Question: I am new to Eclipse and Android development. I am developing an app and will like to make the first screen that appears after my splash screen have a background made of pictures in a form of a slide show with 5secs between each picture. I have no idea how to get around this and would appreciate every useful material that could guide me to get this done. counting on your brilliant ideas. I also need to know which format the pictures should be in and if they all have to be of the same dimension.
Thanks.
Edited with codes included.
'''
package com.joel.mybusapp;
import android.support.v7.app.ActionBarActivity;
import android.content.Context;
import android.os.Bundle;
import android.view.Menu;
import android.view.MenuItem;
import android.view.animation.Animation;
import android.view.animation.AnimationUtils;
import android.widget.ViewFlipper;
public class MainActivity extends ActionBarActivity {
Animation slide_in_left, slide_out_right;
ViewFlipper viewFlipper;
@Override
protected void onCreate(Bundle savedInstanceState) {
super.onCreate(savedInstanceState);
setContentView(R.layout.activity_main);
viewFlipper = (ViewFlipper) this.findViewById(R.id.bckgrndViewFlipper1);
slide_in_left = AnimationUtils.loadAnimation(this,
android.R.anim.slide_in_left);
slide_out_right = AnimationUtils.loadAnimation(this,
android.R.anim.slide_out_right);
viewFlipper.setInAnimation(slide_in_left);
viewFlipper.setOutAnimation(slide_out_right);
//sets auto flipping
viewFlipper.setAutoStart(true);
viewFlipper.setFlipInterval(5000);
viewFlipper.startFlipping();
}
@Override
public boolean onCreateOptionsMenu(Menu menu) {
// Inflate the menu; this adds items to the action bar if it is present.
getMenuInflater().inflate(R.menu.main, menu);
return true;
}
@Override
public boolean onOptionsItemSelected(MenuItem item) {
// Handle action bar item clicks here. The action bar will
// automatically handle clicks on the Home/Up button, so long
// as you specify a parent activity in AndroidManifest.xml.
int id = item.getItemId();
if (id == R.id.action_settings) {
return true;
}
return super.onOptionsItemSelected(item);
}
}
'''
Activity_Main.xml
'''
<RelativeLayout xmlns:android="http://schemas.android.com/apk/res/android"
xmlns:tools="http://schemas.android.com/tools"
android:layout_width="fill_parent"
android:layout_height="fill_parent"
android:paddingBottom="@dimen/activity_vertical_margin"
android:paddingLeft="@dimen/activity_horizontal_margin"
android:paddingRight="@dimen/activity_horizontal_margin"
android:paddingTop="@dimen/activity_vertical_margin"
tools:context="com.joel.mybusapp.MainActivity" >
<LinearLayout
android:layout_width="fill_parent"
android:layout_height="fill_parent"
android:layout_alignParentBottom="true"
android:layout_alignParentLeft="true"
android:layout_alignParentStart="true"
android:layout_alignParentEnd="true"
android:layout_alignParentRight="true"
android:layout_alignParentTop="true"
android:orientation="vertical" >
<ViewFlipper
android:id="@+id/bckgrndViewFlipper1"
android:layout_width="fill_parent"
android:layout_height="fill_parent" >
<ImageView
android:id="@+id/bckgrndImageView5"
android:layout_width="fill_parent"
android:layout_height="fill_parent"
android:contentDescription="@string/bkscreen6"
android:scaleType="centerCrop"
android:src="@drawable/backscreen6png" />
<ImageView
android:id="@+id/bckgrndImageView4"
android:layout_width="fill_parent"
android:layout_height="fill_parent"
android:contentDescription="@string/bkscreen5"
android:scaleType="centerCrop"
android:src="@drawable/backscreen5png" />
<ImageView
android:id="@+id/bckgrndImageView3"
android:layout_width="fill_parent"
android:layout_height="fill_parent"
android:contentDescription="@string/bkscreen3"
android:scaleType="centerCrop"
android:src="@drawable/backscreen3png" />
<ImageView
android:id="@+id/bckgrndImageView2"
android:layout_width="fill_parent"
android:layout_height="fill_parent"
android:contentDescription="@string/bkscreen2"
android:scaleType="centerCrop"
android:src="@drawable/backscreen2png" />
<ImageView
android:id="@+id/bckgrndImageView1"
android:layout_width="fill_parent"
android:layout_height="fill_parent"
android:contentDescription="@string/bkscreen1"
android:scaleType="centerCrop"
android:src="@drawable/backscreen1png" />
</ViewFlipper>
</LinearLayout>
'''
I managed to get the background auto sliding with ViewFLipper and ImageView tools. the code above works fin only that there is a white boarder around by screen which i want to disappear. I have literally made every container to fill_parent but the white boarder still remains. A screen shot of what i mean is below. I need some help to get rid of the white boarder.

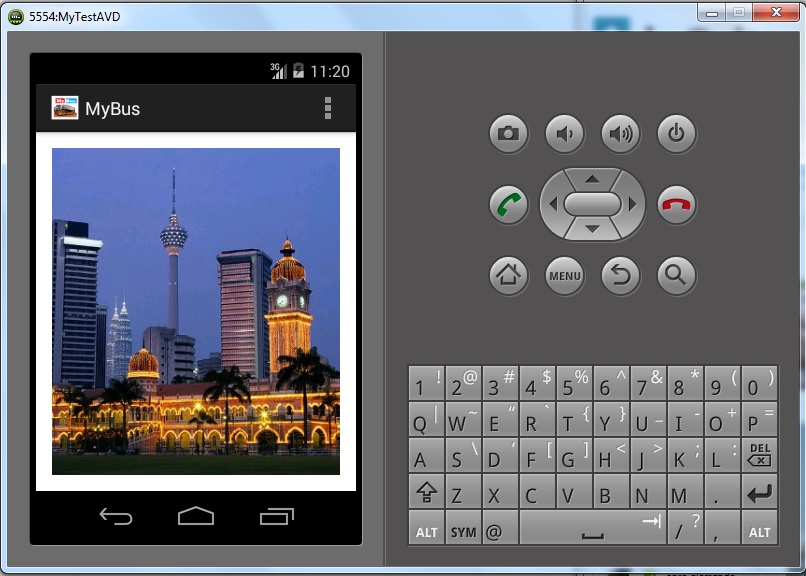
Answer: The code below fixed all issues addressed in the question thanks to ideas from @Frederick nyawaya
Activity_Main.xml
'''
<RelativeLayout xmlns:android="http://schemas.android.com/apk/res/android"
xmlns:tools="http://schemas.android.com/tools"
android:layout_width="fill_parent"
android:layout_height="fill_parent"
android:gravity="bottom"
tools:context="com.joel.mybusapp.MainActivity" >
<LinearLayout
android:layout_width="fill_parent"
android:layout_height="fill_parent"
android:layout_alignParentBottom="true"
android:layout_alignParentLeft="true"
android:layout_alignParentStart="true"
android:layout_alignParentEnd="true"
android:layout_alignParentRight="true"
android:layout_alignParentTop="true"
android:orientation="vertical" >
<ViewFlipper
android:id="@+id/bckgrndViewFlipper1"
android:layout_width="fill_parent"
android:layout_height="fill_parent" >
<ImageView
android:id="@+id/bckgrndImageView5"
android:layout_width="fill_parent"
android:layout_height="fill_parent"
android:contentDescription="@string/bkscreen6"
android:scaleType="centerCrop"
android:src="@drawable/backscreen6png" />
<ImageView
android:id="@+id/bckgrndImageView4"
android:layout_width="fill_parent"
android:layout_height="fill_parent"
android:contentDescription="@string/bkscreen5"
android:scaleType="centerCrop"
android:src="@drawable/backscreen5png" />
<ImageView
android:id="@+id/bckgrndImageView3"
android:layout_width="fill_parent"
android:layout_height="fill_parent"
android:contentDescription="@string/bkscreen3"
android:scaleType="centerCrop"
android:src="@drawable/backscreen3png" />
<ImageView
android:id="@+id/bckgrndImageView2"
android:layout_width="fill_parent"
android:layout_height="fill_parent"
android:contentDescription="@string/bkscreen2"
android:scaleType="centerCrop"
android:src="@drawable/backscreen2png" />
<ImageView
android:id="@+id/bckgrndImageView1"
android:layout_width="fill_parent"
android:layout_height="fill_parent"
android:contentDescription="@string/bkscreen1"
android:scaleType="centerCrop"
android:src="@drawable/backscreen1png" />
</ViewFlipper>
</LinearLayout>
</RelativeLayout>
'''
MainActivity.java
'''
package com.joel.mybusapp;
import android.support.v7.app.ActionBarActivity;
import android.content.Context;
import android.os.Bundle;
import android.view.Menu;
import android.view.MenuItem;
import android.view.animation.Animation;
import android.view.animation.AnimationUtils;
import android.widget.ViewFlipper;
public class MainActivity extends ActionBarActivity {
Animation slide_in_left, slide_out_right;
ViewFlipper viewFlipper;
@Override
protected void onCreate(Bundle savedInstanceState) {
super.onCreate(savedInstanceState);
setContentView(R.layout.activity_main);
viewFlipper = (ViewFlipper) this.findViewById(R.id.bckgrndViewFlipper1);
slide_in_left = AnimationUtils.loadAnimation(this,
android.R.anim.slide_in_left);
slide_out_right = AnimationUtils.loadAnimation(this,
android.R.anim.slide_out_right);
viewFlipper.setInAnimation(slide_in_left);
viewFlipper.setOutAnimation(slide_out_right);
//sets auto flipping
viewFlipper.setAutoStart(true);
viewFlipper.setFlipInterval(5000);
viewFlipper.startFlipping();
}
@Override
public boolean onCreateOptionsMenu(Menu menu) {
// Inflate the menu; this adds items to the action bar if it is present.
getMenuInflater().inflate(R.menu.main, menu);
return true;
}
@Override
public boolean onOptionsItemSelected(MenuItem item) {
// Handle action bar item clicks here. The action bar will
// automatically handle clicks on the Home/Up button, so long
// as you specify a parent activity in AndroidManifest.xml.
int id = item.getItemId();
if (id == R.id.action_settings) {
return true;
}
return super.onOptionsItemSelected(item);
}
}
'''